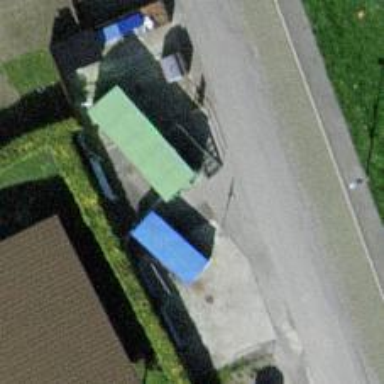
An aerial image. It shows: Recycling container for recycling.